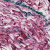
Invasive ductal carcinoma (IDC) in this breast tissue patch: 0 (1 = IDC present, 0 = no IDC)